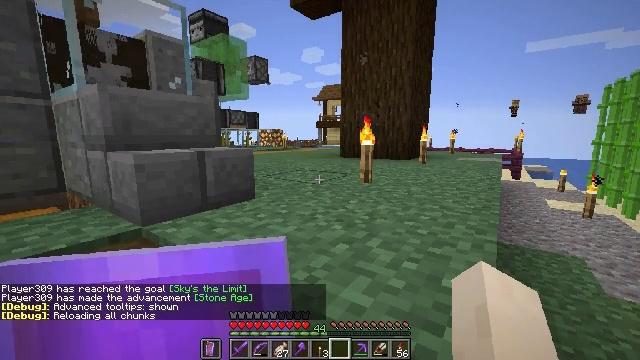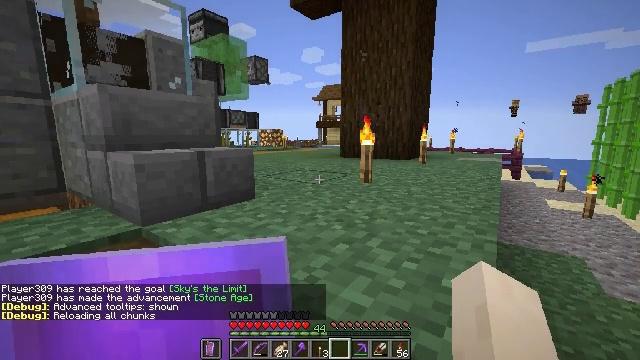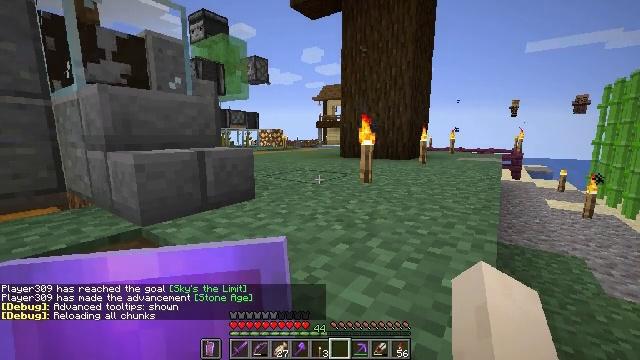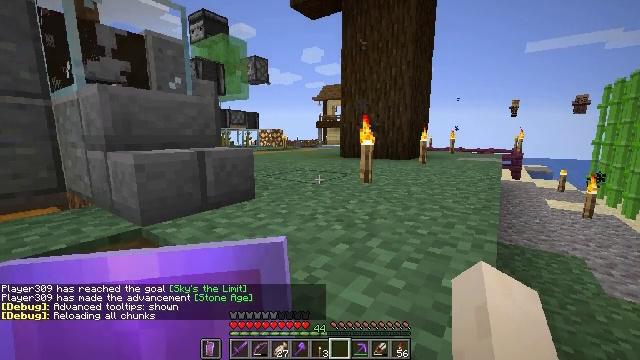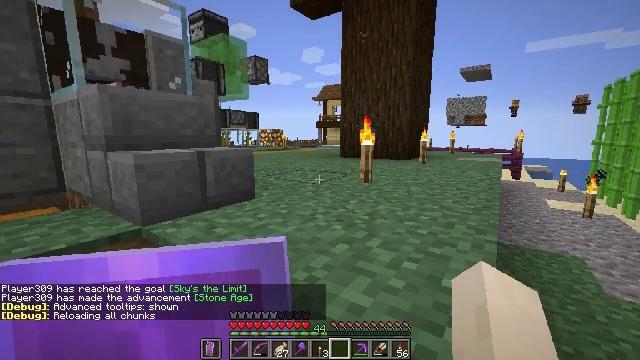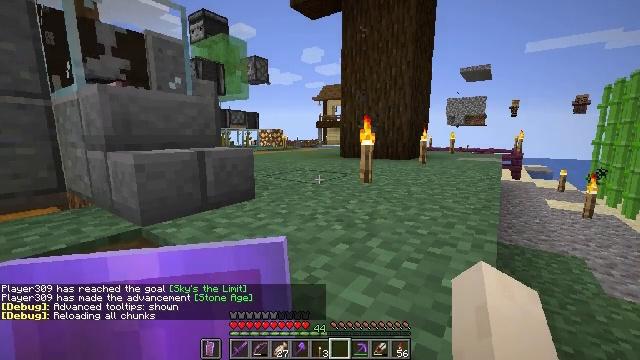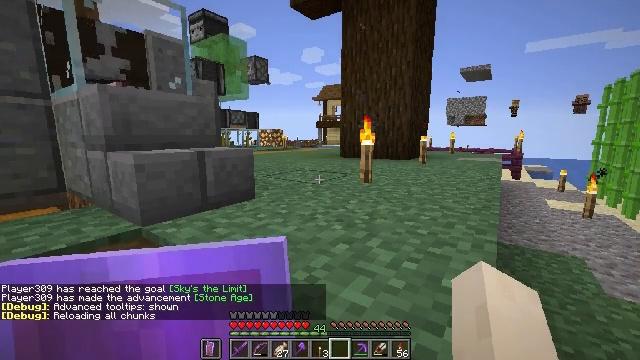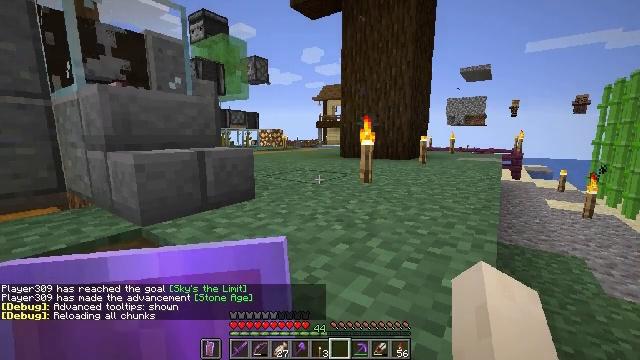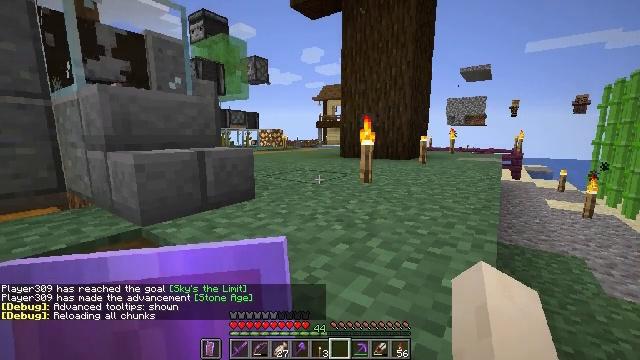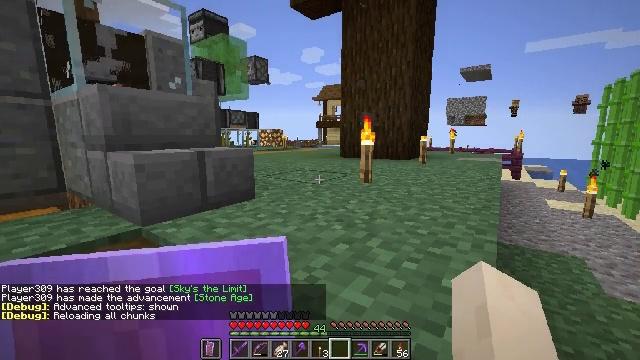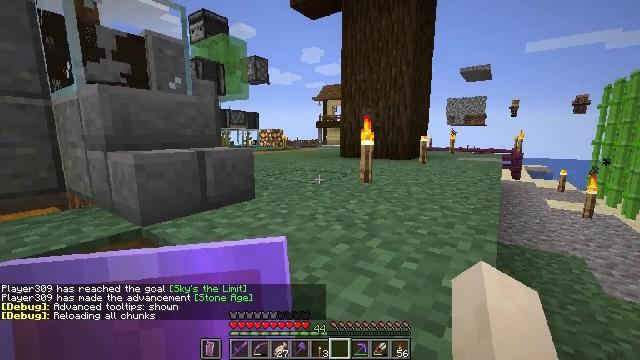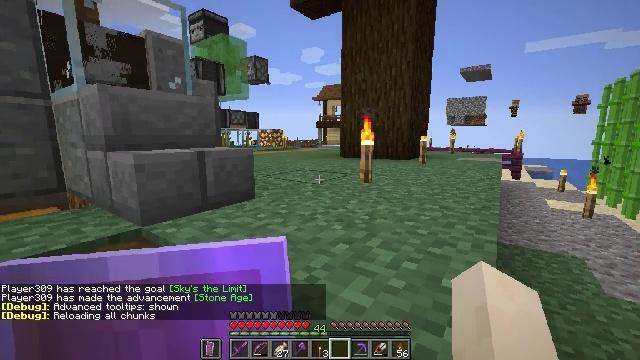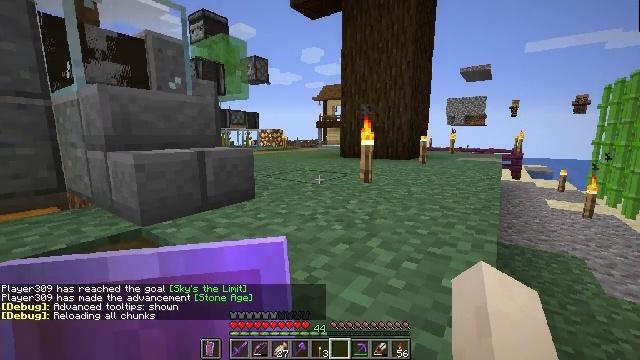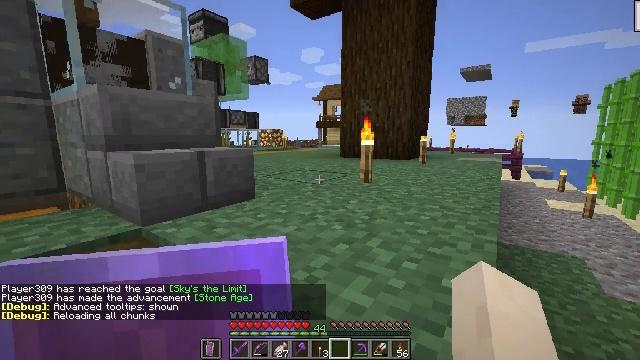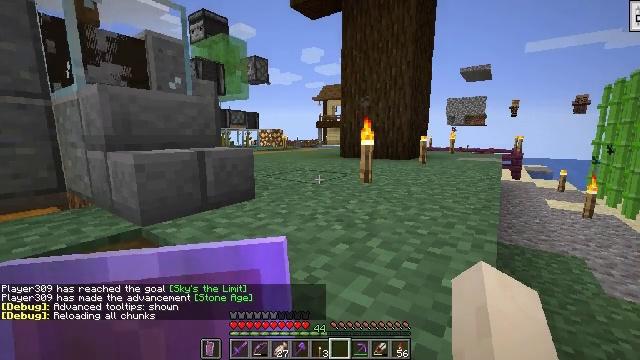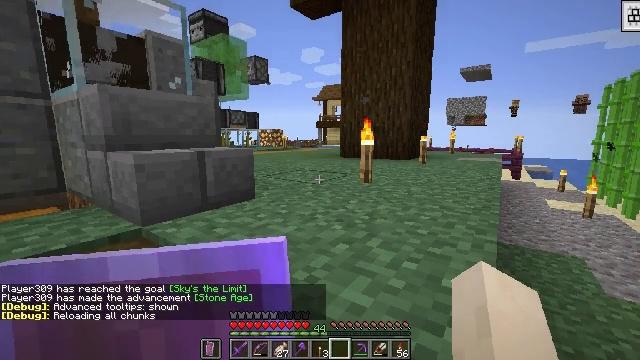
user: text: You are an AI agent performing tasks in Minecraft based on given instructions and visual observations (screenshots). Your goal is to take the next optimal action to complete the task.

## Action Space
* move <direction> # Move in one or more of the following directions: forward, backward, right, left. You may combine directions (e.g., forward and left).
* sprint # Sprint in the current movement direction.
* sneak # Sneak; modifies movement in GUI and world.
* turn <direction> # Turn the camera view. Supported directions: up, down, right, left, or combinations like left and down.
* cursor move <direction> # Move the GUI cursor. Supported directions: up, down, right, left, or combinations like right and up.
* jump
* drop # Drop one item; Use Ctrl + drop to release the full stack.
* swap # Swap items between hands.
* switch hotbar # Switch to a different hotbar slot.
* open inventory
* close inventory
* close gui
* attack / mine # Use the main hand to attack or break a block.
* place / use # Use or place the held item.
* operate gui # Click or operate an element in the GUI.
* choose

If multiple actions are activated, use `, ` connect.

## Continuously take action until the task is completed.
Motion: motion action
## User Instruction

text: Collect bone block by breaking it.
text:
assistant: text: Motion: no_op
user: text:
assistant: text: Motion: no_op
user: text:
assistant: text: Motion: no_op
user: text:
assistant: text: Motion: no_op
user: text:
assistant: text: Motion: no_op
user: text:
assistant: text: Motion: no_op
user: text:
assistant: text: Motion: no_op
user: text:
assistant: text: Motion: no_op
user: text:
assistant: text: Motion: no_op
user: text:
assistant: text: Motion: no_op
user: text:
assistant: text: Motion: no_op
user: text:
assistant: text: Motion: no_op
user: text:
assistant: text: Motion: no_op
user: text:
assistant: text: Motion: no_op
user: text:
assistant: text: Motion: no_op
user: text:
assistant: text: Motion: move forward
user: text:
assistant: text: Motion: move forward
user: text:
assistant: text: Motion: move forward, jump
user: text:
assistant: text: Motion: move forward, jump
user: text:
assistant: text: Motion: move forward, jump
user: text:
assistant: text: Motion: move forward, jump
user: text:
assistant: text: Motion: move forward
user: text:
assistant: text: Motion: move forward
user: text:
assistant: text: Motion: move forward
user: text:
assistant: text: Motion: move forward
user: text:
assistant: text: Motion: move forward, turn right and up
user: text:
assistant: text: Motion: move forward, turn right
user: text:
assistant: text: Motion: move forward
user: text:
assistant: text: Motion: move forward
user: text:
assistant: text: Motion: move forward